Interaction volume radius: 5 \u00c5
Interaction volume height: 10 \u00c5
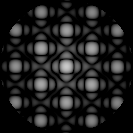
Disorder parameter: 0.006766